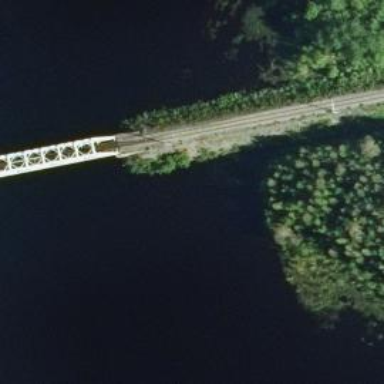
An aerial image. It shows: Bridge used by trains with continuous electrified contact lines.